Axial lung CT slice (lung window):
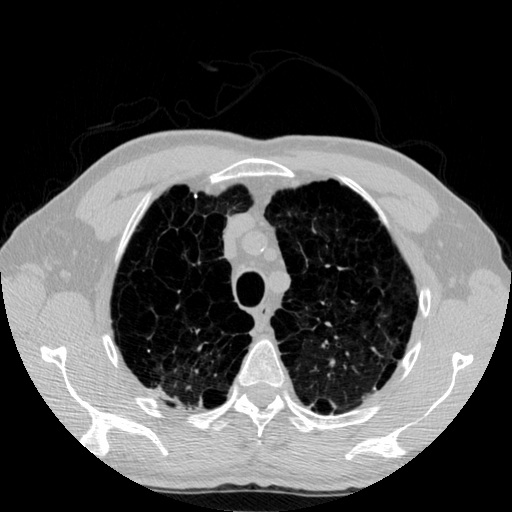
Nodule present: no